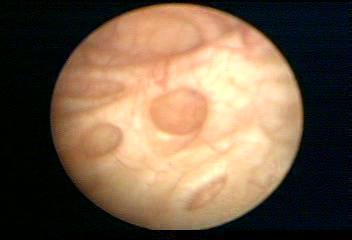
Modality: WLC
Class: Normal mucosa
Bladder cancer association: No